Question: I'm trying to accomplish the following Activity transition in Android:

In we see an usual ListView. Now (), when I place my finger on a ListView element and slide my finger to the left, all the other ListView elements move away, except the one which has my finger on it. If the transition if completed, the "selected" ListView element expands over the screen and shows some content.
: Is this transition possible with stock API functions?
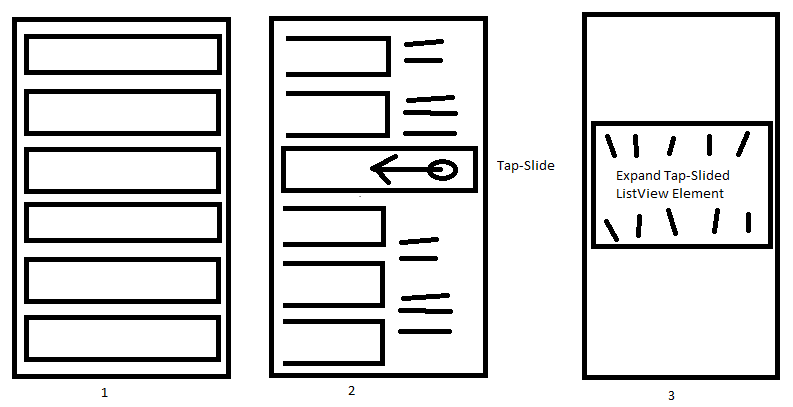
Answer: While @hasanghaforian is techincally correct, subclassing AdapterView is extremely difficult. I suggest you go with this approach. I've included a full working example.
1. Put your ListView view in a relativeLayout
2. OnClick, inflate a copy of your renderer
3. Find the global coordinates for where the renderer sits in relationship to the parent of the ListView
4. Add the copied renderer to the RelativeLayout (parent of ListView)
5. Animate the listView away
6. On the end of that animate, animate your new renderer
7. Profit!
'''
public class MainActivity extends Activity {
private RelativeLayout layout;
private ListView listView;
private MyRenderer selectedRenderer;
@Override
protected void onCreate(Bundle savedInstanceState) {
super.onCreate(savedInstanceState);
layout = new RelativeLayout(this);
setContentView(layout);
listView = new ListView(this);
RelativeLayout.LayoutParams rlp = new RelativeLayout.LayoutParams(
RelativeLayout.LayoutParams.MATCH_PARENT, RelativeLayout.LayoutParams.MATCH_PARENT);
layout.addView(listView, rlp);
listView.setAdapter(new MyAdapter());
listView.setOnItemClickListener(new AdapterView.OnItemClickListener() {
@Override
public void onItemClick(AdapterView<?> parent, View view, int position, long id) {
// find out where the clicked view sits in relationship to the
// parent container
int t = view.getTop() + listView.getTop();
int l = view.getLeft() + listView.getLeft();
// create a copy of the listview and add it to the parent
// container
// at the same location it was in the listview
selectedRenderer = new MyRenderer(view.getContext());
RelativeLayout.LayoutParams rlp = new RelativeLayout.LayoutParams(view.getWidth(), view
.getHeight());
rlp.topMargin = t;
rlp.leftMargin = l;
selectedRenderer.textView.setText(((MyRenderer) view).textView.getText());
layout.addView(selectedRenderer, rlp);
view.setVisibility(View.INVISIBLE);
// animate out the listView
Animation outAni = new TranslateAnimation(Animation.RELATIVE_TO_SELF, 0f,
Animation.RELATIVE_TO_SELF, -1f, Animation.RELATIVE_TO_SELF, 0f,
Animation.RELATIVE_TO_SELF, 0f);
outAni.setDuration(1000);
outAni.setFillAfter(true);
outAni.setAnimationListener(new Animation.AnimationListener() {
@Override
public void onAnimationStart(Animation animation) {
}
@Override
public void onAnimationRepeat(Animation animation) {
}
@Override
public void onAnimationEnd(Animation animation) {
ScaleAnimation scaleAni = new ScaleAnimation(1f,
1f, 1f, 2f,
Animation.RELATIVE_TO_SELF, 0.5f,
Animation.RELATIVE_TO_SELF, 0.5f);
scaleAni.setDuration(400);
scaleAni.setFillAfter(true);
selectedRenderer.startAnimation(scaleAni);
}
});
listView.startAnimation(outAni);
}
});
}
public class MyAdapter extends BaseAdapter {
@Override
public int getCount() {
return 10;
}
@Override
public String getItem(int position) {
return "Hello World " + position;
}
@Override
public long getItemId(int position) {
return position;
}
@Override
public View getView(int position, View convertView, ViewGroup parent) {
MyRenderer renderer;
if (convertView != null)
renderer = (MyRenderer) convertView;
else
renderer = new MyRenderer(MainActivity.this);
renderer.textView.setText(getItem(position));
return renderer;
}
}
public class MyRenderer extends RelativeLayout {
public TextView textView;
public MyRenderer(Context context) {
super(context);
setPadding(20, 20, 20, 20);
setBackgroundColor(0xFFFF0000);
RelativeLayout.LayoutParams rlp = new RelativeLayout.LayoutParams(
RelativeLayout.LayoutParams.WRAP_CONTENT, RelativeLayout.LayoutParams.WRAP_CONTENT);
rlp.addRule(CENTER_IN_PARENT);
textView = new TextView(context);
addView(textView, rlp);
}
}
}
'''